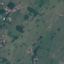
Land use / land cover class: Pasture